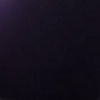
Label: space